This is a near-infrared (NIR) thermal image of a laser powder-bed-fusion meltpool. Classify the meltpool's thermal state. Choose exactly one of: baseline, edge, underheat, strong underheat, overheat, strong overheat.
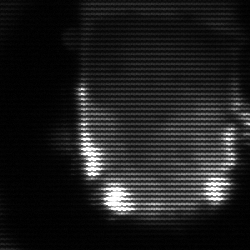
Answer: baseline